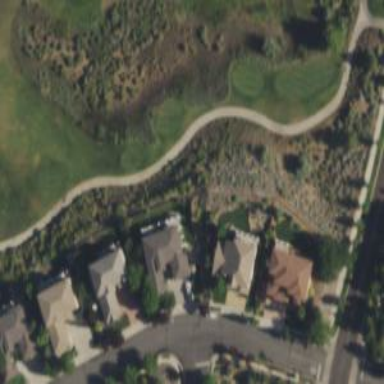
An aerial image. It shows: Service road designated as golf cart path.